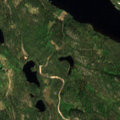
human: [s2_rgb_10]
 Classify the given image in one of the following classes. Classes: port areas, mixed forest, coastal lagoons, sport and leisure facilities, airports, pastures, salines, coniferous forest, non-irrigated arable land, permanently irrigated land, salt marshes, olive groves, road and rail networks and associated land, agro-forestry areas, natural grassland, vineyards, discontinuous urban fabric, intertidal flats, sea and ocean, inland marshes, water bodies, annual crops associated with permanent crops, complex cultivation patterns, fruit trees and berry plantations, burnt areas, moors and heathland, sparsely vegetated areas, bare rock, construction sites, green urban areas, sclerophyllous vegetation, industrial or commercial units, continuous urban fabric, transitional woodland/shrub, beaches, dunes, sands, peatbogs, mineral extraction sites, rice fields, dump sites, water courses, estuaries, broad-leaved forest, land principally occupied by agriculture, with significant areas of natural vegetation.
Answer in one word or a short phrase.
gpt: coniferous forest, mixed forest, transitional woodland/shrub, water bodies